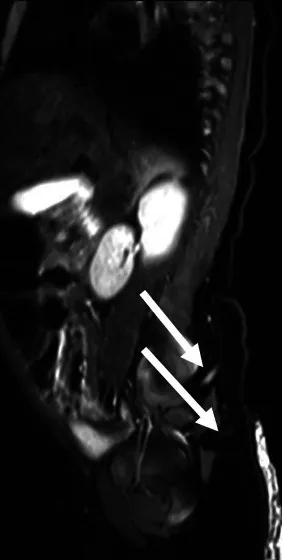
Mr in case 1 revealed the presence of two tracts (linear arrows) passing from the skin of the right buttock medially toward the lower sacrum.
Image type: radiology (mri)